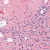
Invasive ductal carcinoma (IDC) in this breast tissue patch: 1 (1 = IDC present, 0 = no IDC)